Interaction volume radius: 5 \u00c5
Interaction volume height: 20 \u00c5
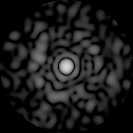
Disorder parameter: 0.8789